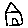
Label: house